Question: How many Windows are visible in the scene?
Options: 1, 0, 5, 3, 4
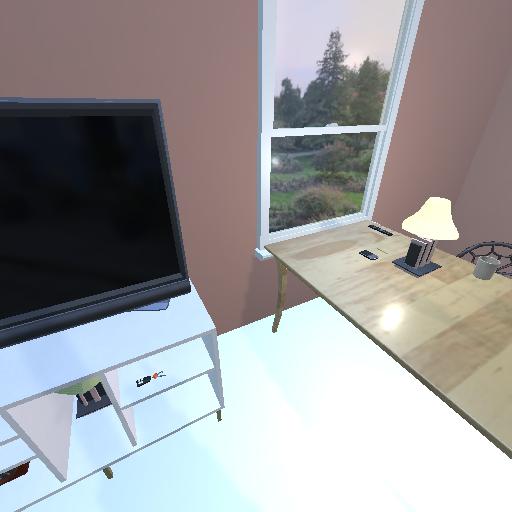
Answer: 1